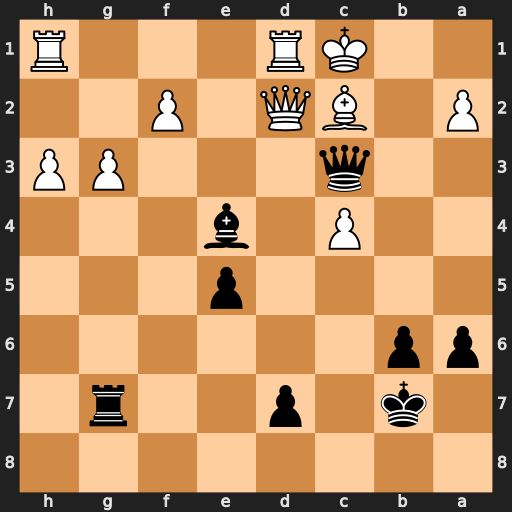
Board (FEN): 8/1k1p2r1/pp6/4p3/2P1b3/2q3PP/P1BQ1P2/2KR3R
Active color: b
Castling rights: -
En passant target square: -
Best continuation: Qa1+ Bb1 Qxb1#